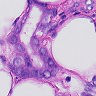
Metastatic tissue present: yes